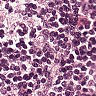
Metastatic tissue present: no